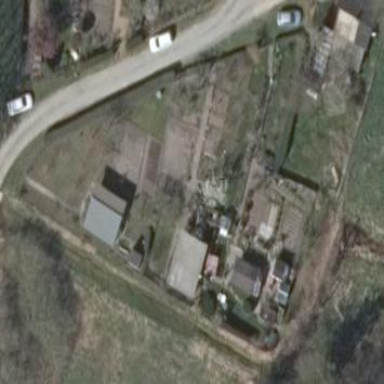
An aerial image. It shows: Allotments area.